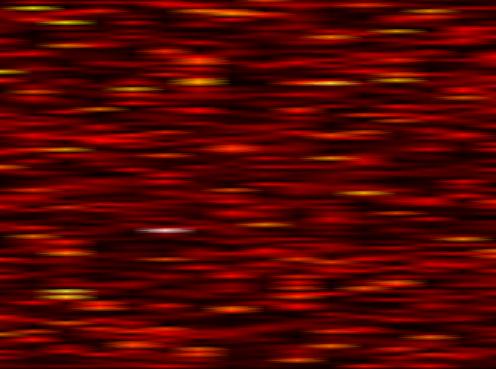
Label: OFDM